Aerial crown-view tile of a tropical tree (Barro Colorado Island, Panama), acquired 20240611:
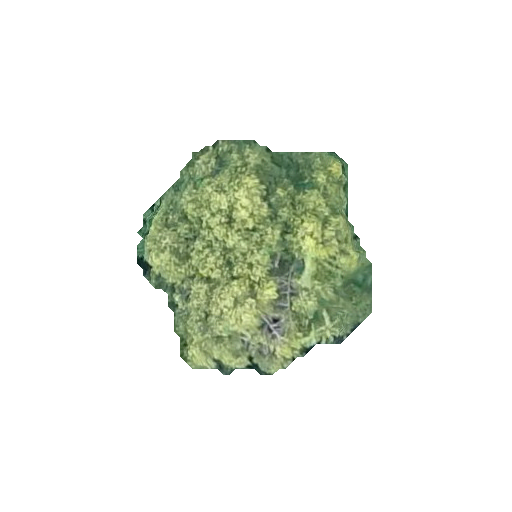
Species: Guatteria lucens
GBIF accepted scientific name: Guatteria lucens
Crown area: 64.218 m²